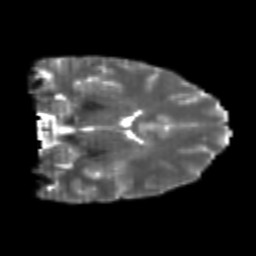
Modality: T2w
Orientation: coronal
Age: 22
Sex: female
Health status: healthy
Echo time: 0.074 s